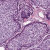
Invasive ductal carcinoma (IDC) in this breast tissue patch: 1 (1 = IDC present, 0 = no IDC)